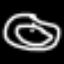
Label: donut